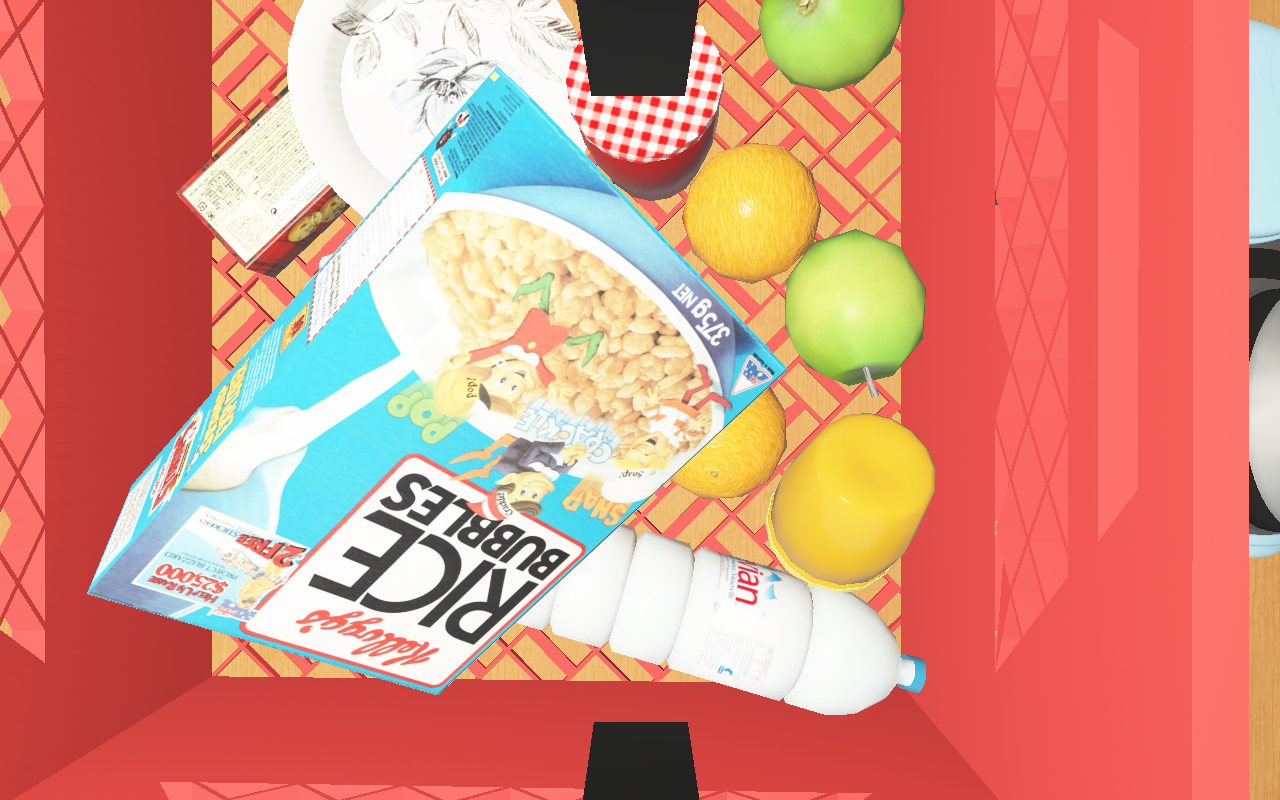
Objects in the scene:
carafe
apple
orange
orange
jam jar
cereal box
biscuit box